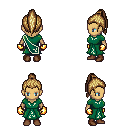
a pixel art fantasy rpg character, female body template, human, tanned skin, sash dress, white pants, blonde long topknot hairstyle, gold gloves, brown shoes, four views (front, back, left, right), 2x2 character sprite sheet, small pixel art, hard edges, no anti-aliasing